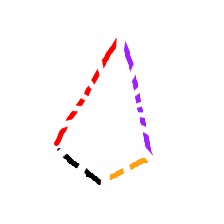
Shape: kite